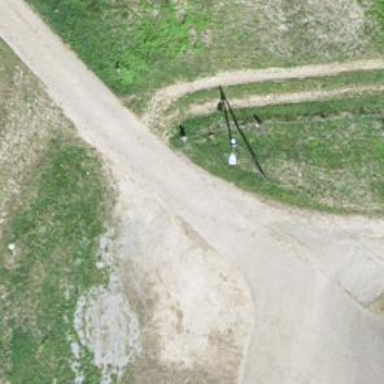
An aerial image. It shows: Track with grade 1 quality.